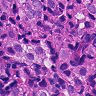
Metastatic tissue present: yes